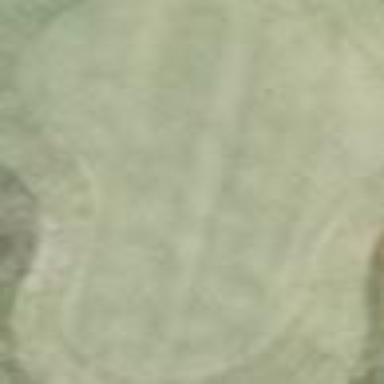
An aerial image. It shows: Golf green.